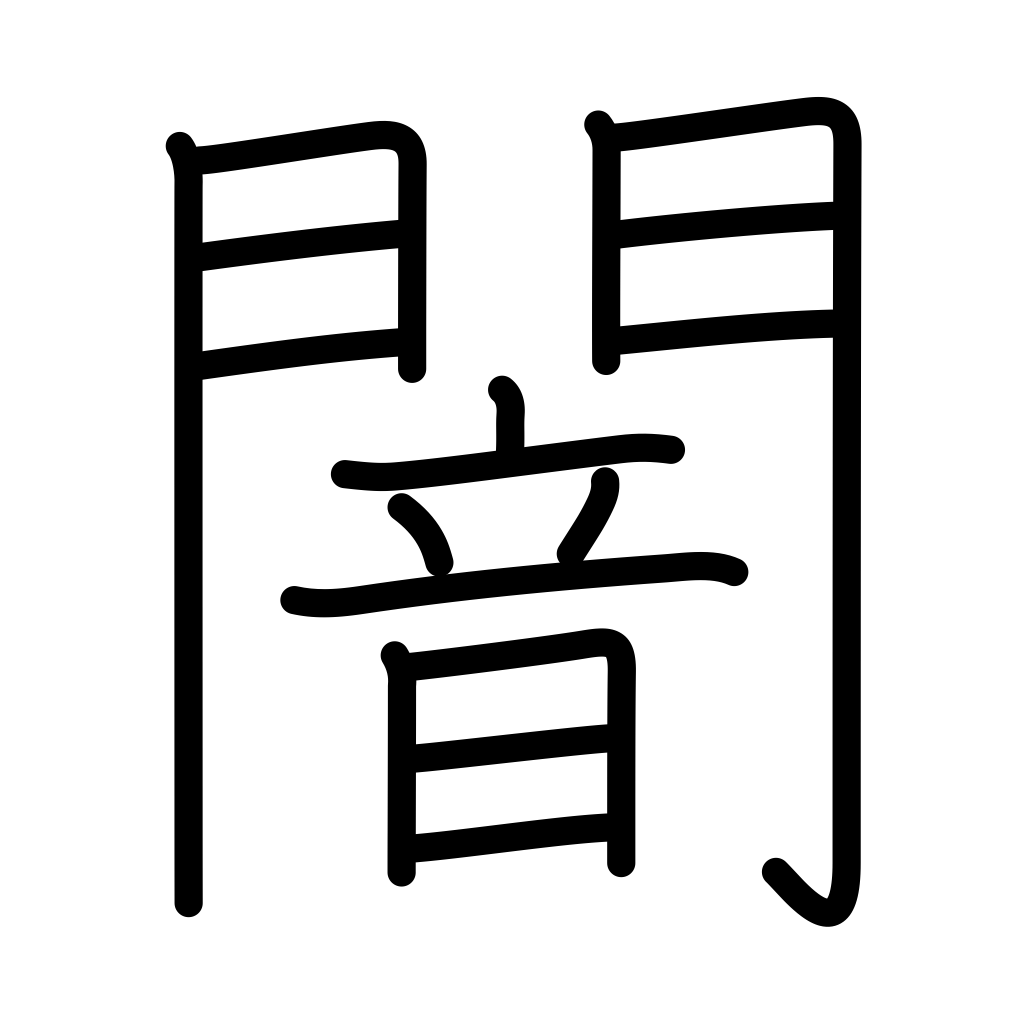
Meaning: get dark, gloom, disorder